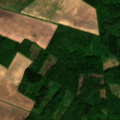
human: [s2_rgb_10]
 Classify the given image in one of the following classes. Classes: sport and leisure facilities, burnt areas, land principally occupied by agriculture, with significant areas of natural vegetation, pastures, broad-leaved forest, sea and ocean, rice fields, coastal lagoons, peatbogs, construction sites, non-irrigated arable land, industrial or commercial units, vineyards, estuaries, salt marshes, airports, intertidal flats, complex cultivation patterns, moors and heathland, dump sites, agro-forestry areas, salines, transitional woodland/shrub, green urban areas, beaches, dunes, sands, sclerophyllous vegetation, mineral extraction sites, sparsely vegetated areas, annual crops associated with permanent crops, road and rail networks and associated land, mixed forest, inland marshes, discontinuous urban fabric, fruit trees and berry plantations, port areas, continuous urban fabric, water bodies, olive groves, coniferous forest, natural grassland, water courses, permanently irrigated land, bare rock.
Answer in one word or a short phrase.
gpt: non-irrigated arable land, broad-leaved forest, mixed forest, transitional woodland/shrub